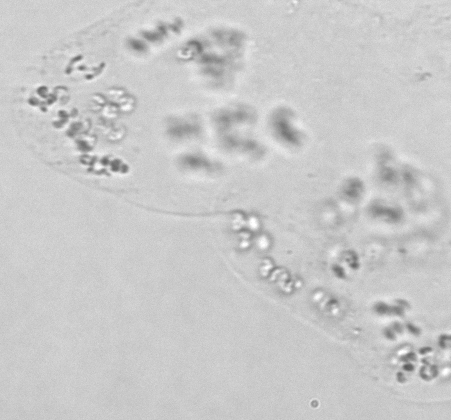
Label: Phaeocystis